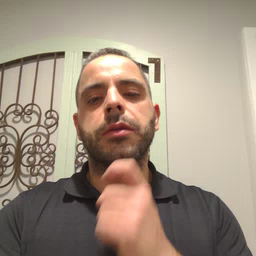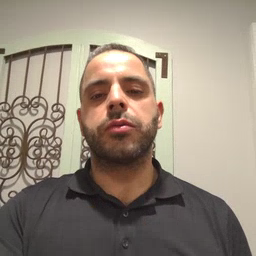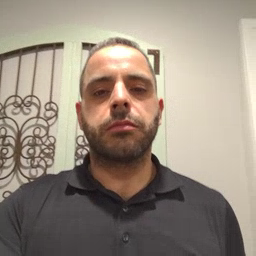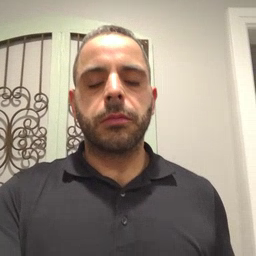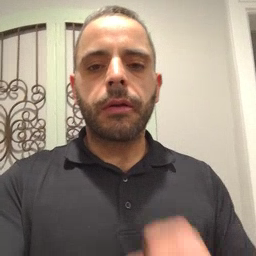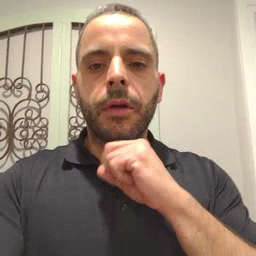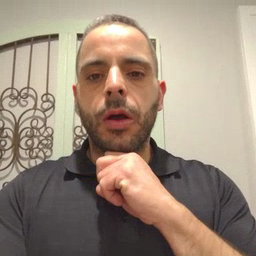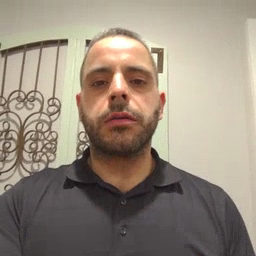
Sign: frog